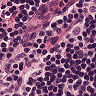
Metastatic tissue present: no